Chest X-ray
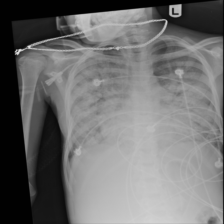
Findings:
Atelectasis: negative
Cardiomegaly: negative
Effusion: negative
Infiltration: positive
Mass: negative
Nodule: negative
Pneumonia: negative
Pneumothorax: negative
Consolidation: negative
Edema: negative
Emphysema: negative
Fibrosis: negative
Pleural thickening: negative
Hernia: negative